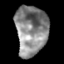
Tissue: skin
Cell type: Epithelial cells
Senescence score: 0.2329
Nuclear area (px): 1546
Mean DAPI intensity: 136.303